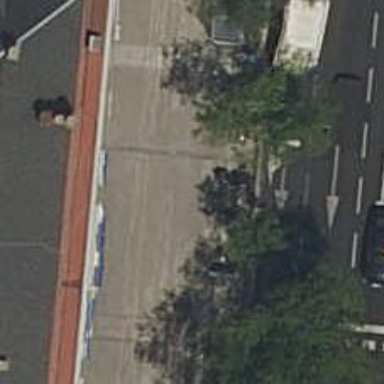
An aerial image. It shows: Bus stop with platform and public transport shelter.